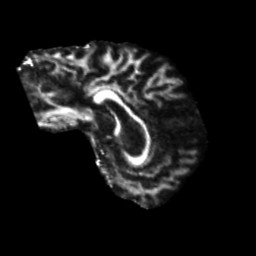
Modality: FA
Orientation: sagittal
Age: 57
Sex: male
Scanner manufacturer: siemens
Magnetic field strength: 3 T
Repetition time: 5.25 s
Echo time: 0.08 s